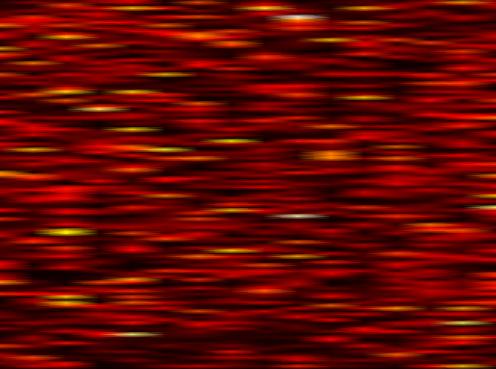
Label: OFDM